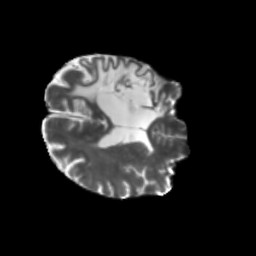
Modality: T2w
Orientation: axial
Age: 57
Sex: male
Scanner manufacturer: siemens
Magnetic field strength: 3 T
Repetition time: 5.25 s
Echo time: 0.08 s